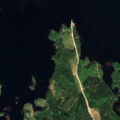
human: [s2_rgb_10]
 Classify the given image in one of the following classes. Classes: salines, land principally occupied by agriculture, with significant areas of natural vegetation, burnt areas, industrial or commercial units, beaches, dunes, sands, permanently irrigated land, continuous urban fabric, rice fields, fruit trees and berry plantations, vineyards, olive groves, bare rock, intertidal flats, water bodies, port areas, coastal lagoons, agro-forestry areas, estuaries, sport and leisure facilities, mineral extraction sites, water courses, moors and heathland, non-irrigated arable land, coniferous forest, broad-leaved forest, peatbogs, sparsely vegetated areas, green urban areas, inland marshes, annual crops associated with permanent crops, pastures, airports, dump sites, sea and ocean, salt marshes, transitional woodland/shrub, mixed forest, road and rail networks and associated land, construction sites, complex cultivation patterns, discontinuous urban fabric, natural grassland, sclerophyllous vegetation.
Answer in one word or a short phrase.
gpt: coniferous forest, mixed forest, water bodies